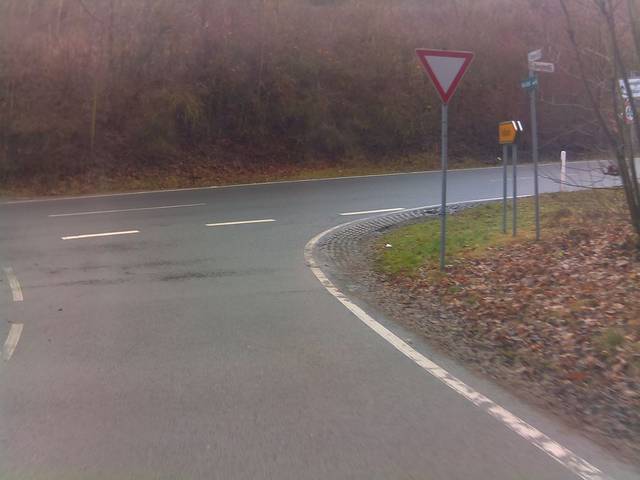
Region: Germany
Coordinates: 50.558, 10.392